Interaction volume radius: 5 \u00c5
Interaction volume height: 15 \u00c5
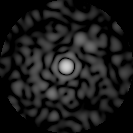
Disorder parameter: 0.8351